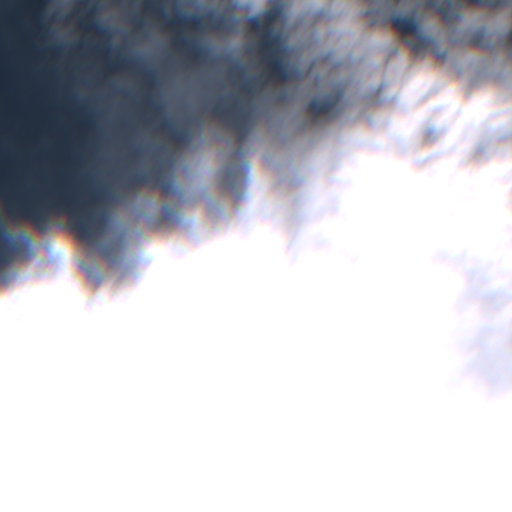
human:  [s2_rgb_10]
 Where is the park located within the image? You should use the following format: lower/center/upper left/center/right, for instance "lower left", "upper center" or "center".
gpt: The park is located in the upper center of the image.
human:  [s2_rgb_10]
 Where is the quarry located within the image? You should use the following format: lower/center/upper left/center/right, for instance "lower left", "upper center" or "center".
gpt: There is no quarry in the image.